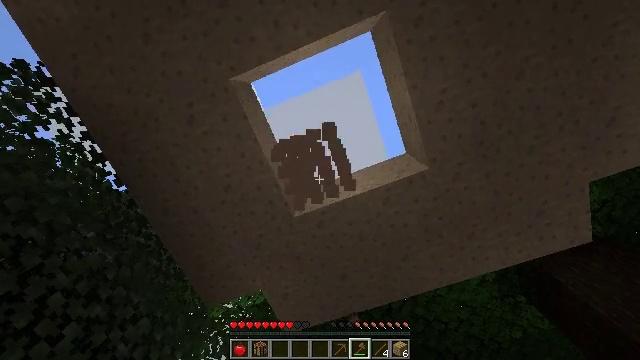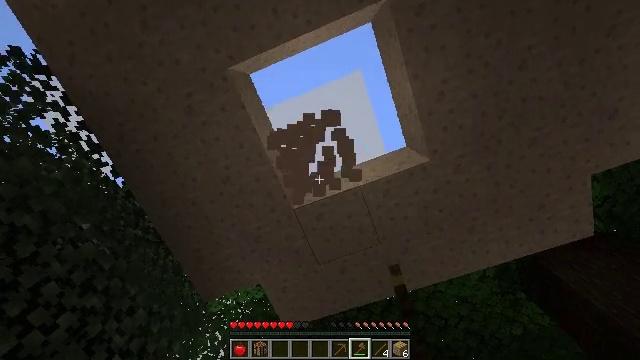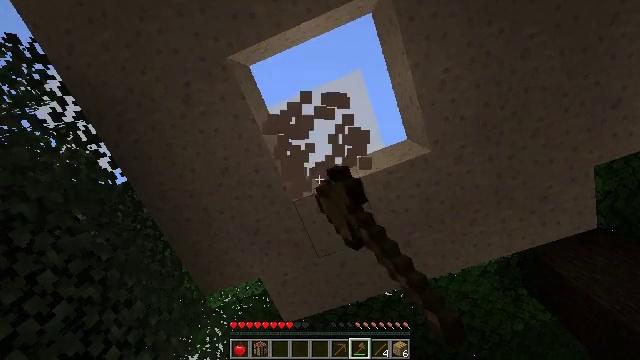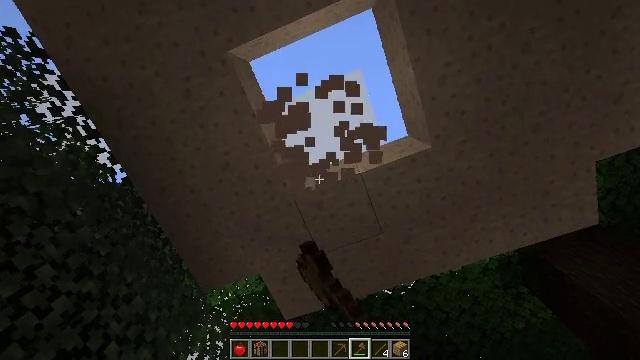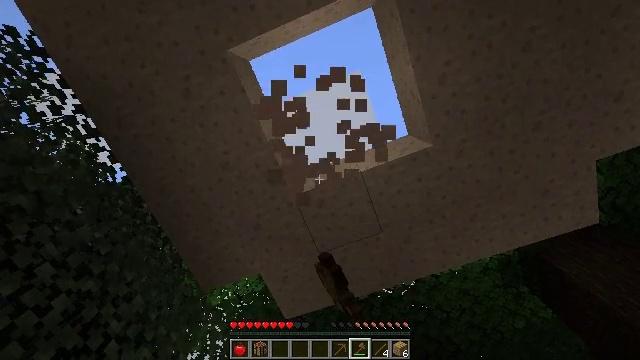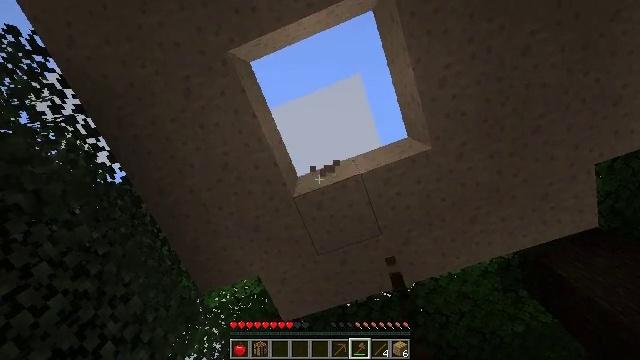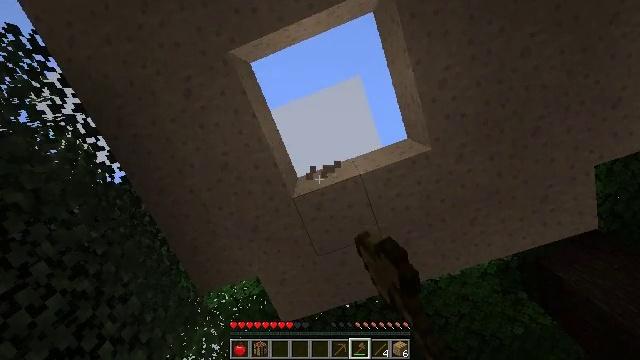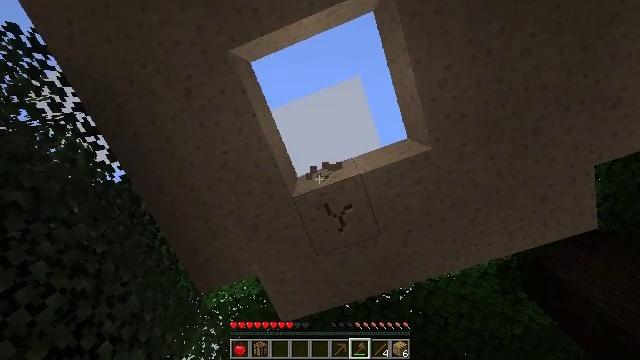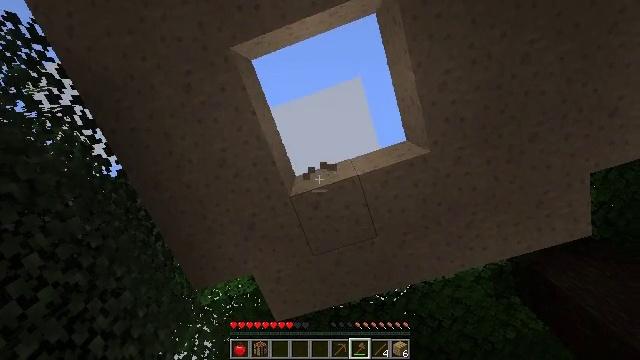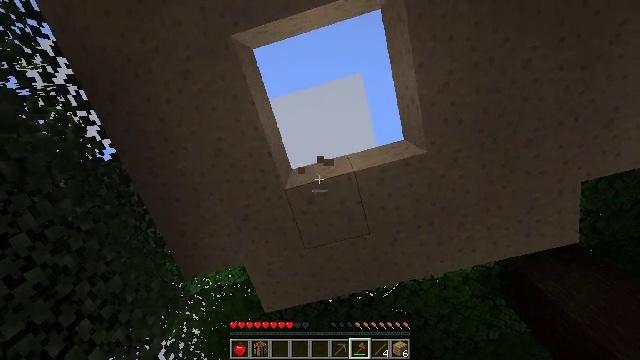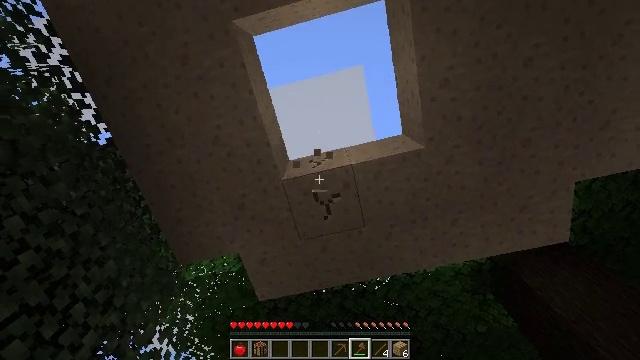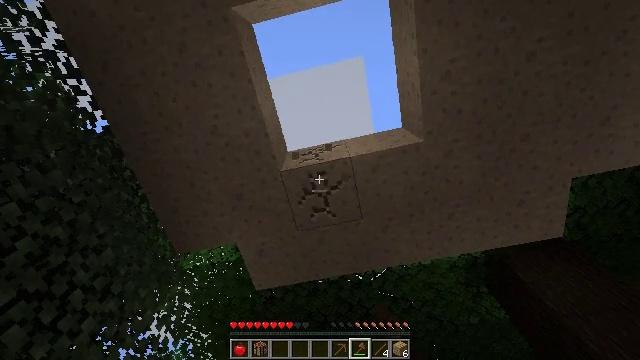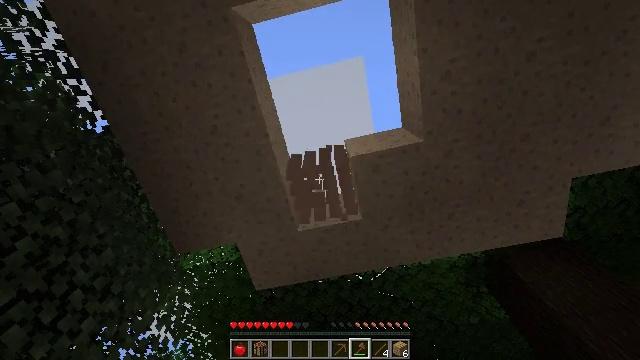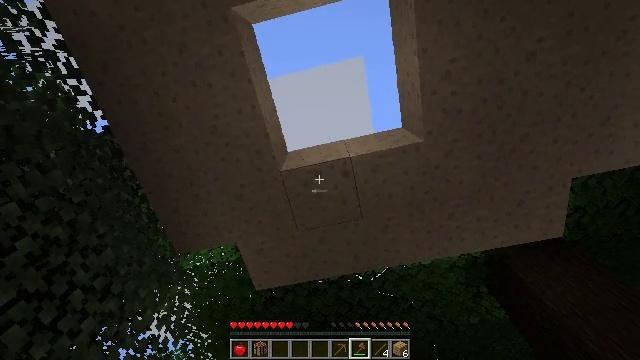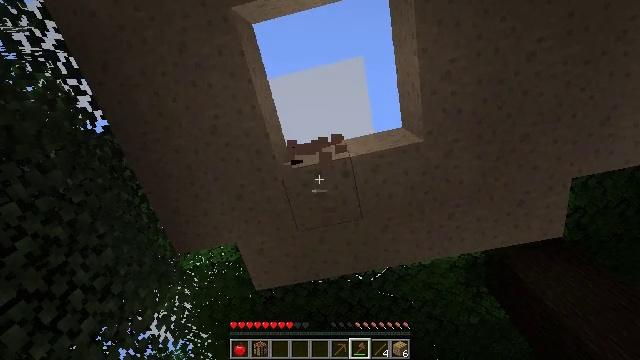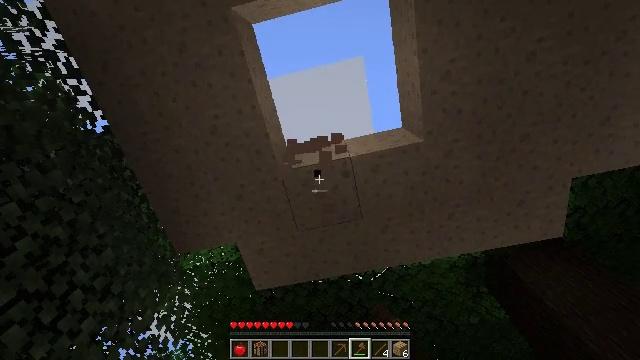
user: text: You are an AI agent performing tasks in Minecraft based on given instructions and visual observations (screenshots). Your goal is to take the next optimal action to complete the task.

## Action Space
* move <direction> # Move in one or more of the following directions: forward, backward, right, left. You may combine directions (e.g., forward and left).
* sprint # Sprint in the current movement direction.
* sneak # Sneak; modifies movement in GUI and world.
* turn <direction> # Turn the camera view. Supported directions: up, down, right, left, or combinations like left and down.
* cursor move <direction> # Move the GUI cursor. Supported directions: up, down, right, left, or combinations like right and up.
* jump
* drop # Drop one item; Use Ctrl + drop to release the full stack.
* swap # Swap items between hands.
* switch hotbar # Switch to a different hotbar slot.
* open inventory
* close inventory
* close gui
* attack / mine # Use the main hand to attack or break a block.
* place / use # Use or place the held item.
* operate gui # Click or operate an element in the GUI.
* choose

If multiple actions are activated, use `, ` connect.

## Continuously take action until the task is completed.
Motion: motion action
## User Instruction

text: Collect parts of the brown mushroom block.
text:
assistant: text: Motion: attack / mine
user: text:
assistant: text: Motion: attack / mine
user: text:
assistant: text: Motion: attack / mine
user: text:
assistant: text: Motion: attack / mine
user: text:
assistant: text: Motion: attack / mine
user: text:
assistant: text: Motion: attack / mine
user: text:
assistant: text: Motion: attack / mine
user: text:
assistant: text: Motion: turn right
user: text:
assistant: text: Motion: turn right and down
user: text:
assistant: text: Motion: turn right and down, attack / mine
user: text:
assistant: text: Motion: turn right and down, attack / mine
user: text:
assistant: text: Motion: attack / mine
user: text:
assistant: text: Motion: attack / mine
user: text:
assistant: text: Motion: attack / mine
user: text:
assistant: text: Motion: attack / mine
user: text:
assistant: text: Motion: attack / mine
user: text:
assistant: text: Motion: move forward, turn down, attack / mine
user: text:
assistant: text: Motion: move forward, turn down, attack / mine
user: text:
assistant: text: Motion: move forward, turn down
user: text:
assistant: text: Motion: turn down
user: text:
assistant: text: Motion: attack / mine
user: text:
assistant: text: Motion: attack / mine
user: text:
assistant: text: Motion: attack / mine
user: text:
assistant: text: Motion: attack / mine
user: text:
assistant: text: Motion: attack / mine
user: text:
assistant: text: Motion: attack / mine
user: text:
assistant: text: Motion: attack / mine
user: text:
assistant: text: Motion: attack / mine
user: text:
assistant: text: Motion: attack / mine
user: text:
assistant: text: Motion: turn left and up, attack / mine